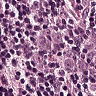
Metastatic tissue present: yes